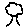
Label: tree